Question: I have two repositorys on my Pc for exercise purposes, because I am new to git and versioning systems.
Can please someone explain why I am getting <<< HEAD and >>> the large number after I do a merge with the files on my local repository?

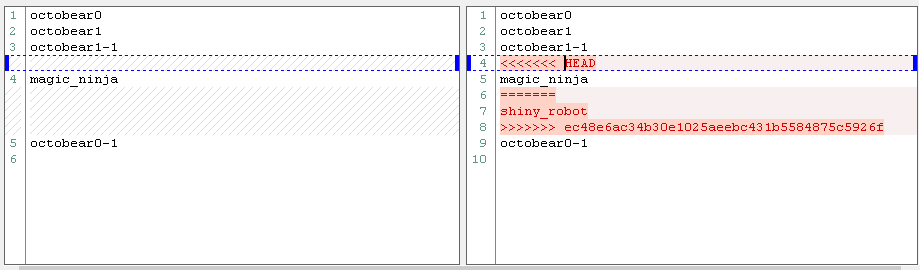
Answer: These are annotations added to the code when a merge encounters a conflict. It's gits way of telling you the 2 pieces of text that conflicted. In this case the text between 'HEAD' and '===' is the text in the current branch. The text between '==='and '>>>>' is the code in the branch which is being merged. The long number at the end is simply the SHA1 value of the item being merged here. You can view it in its entirety by issuing the following command
'''
git show ec48e6ac
'''